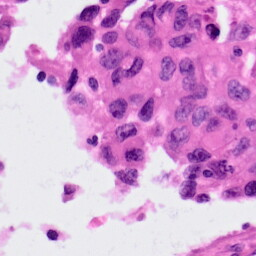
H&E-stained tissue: Lung